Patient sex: M
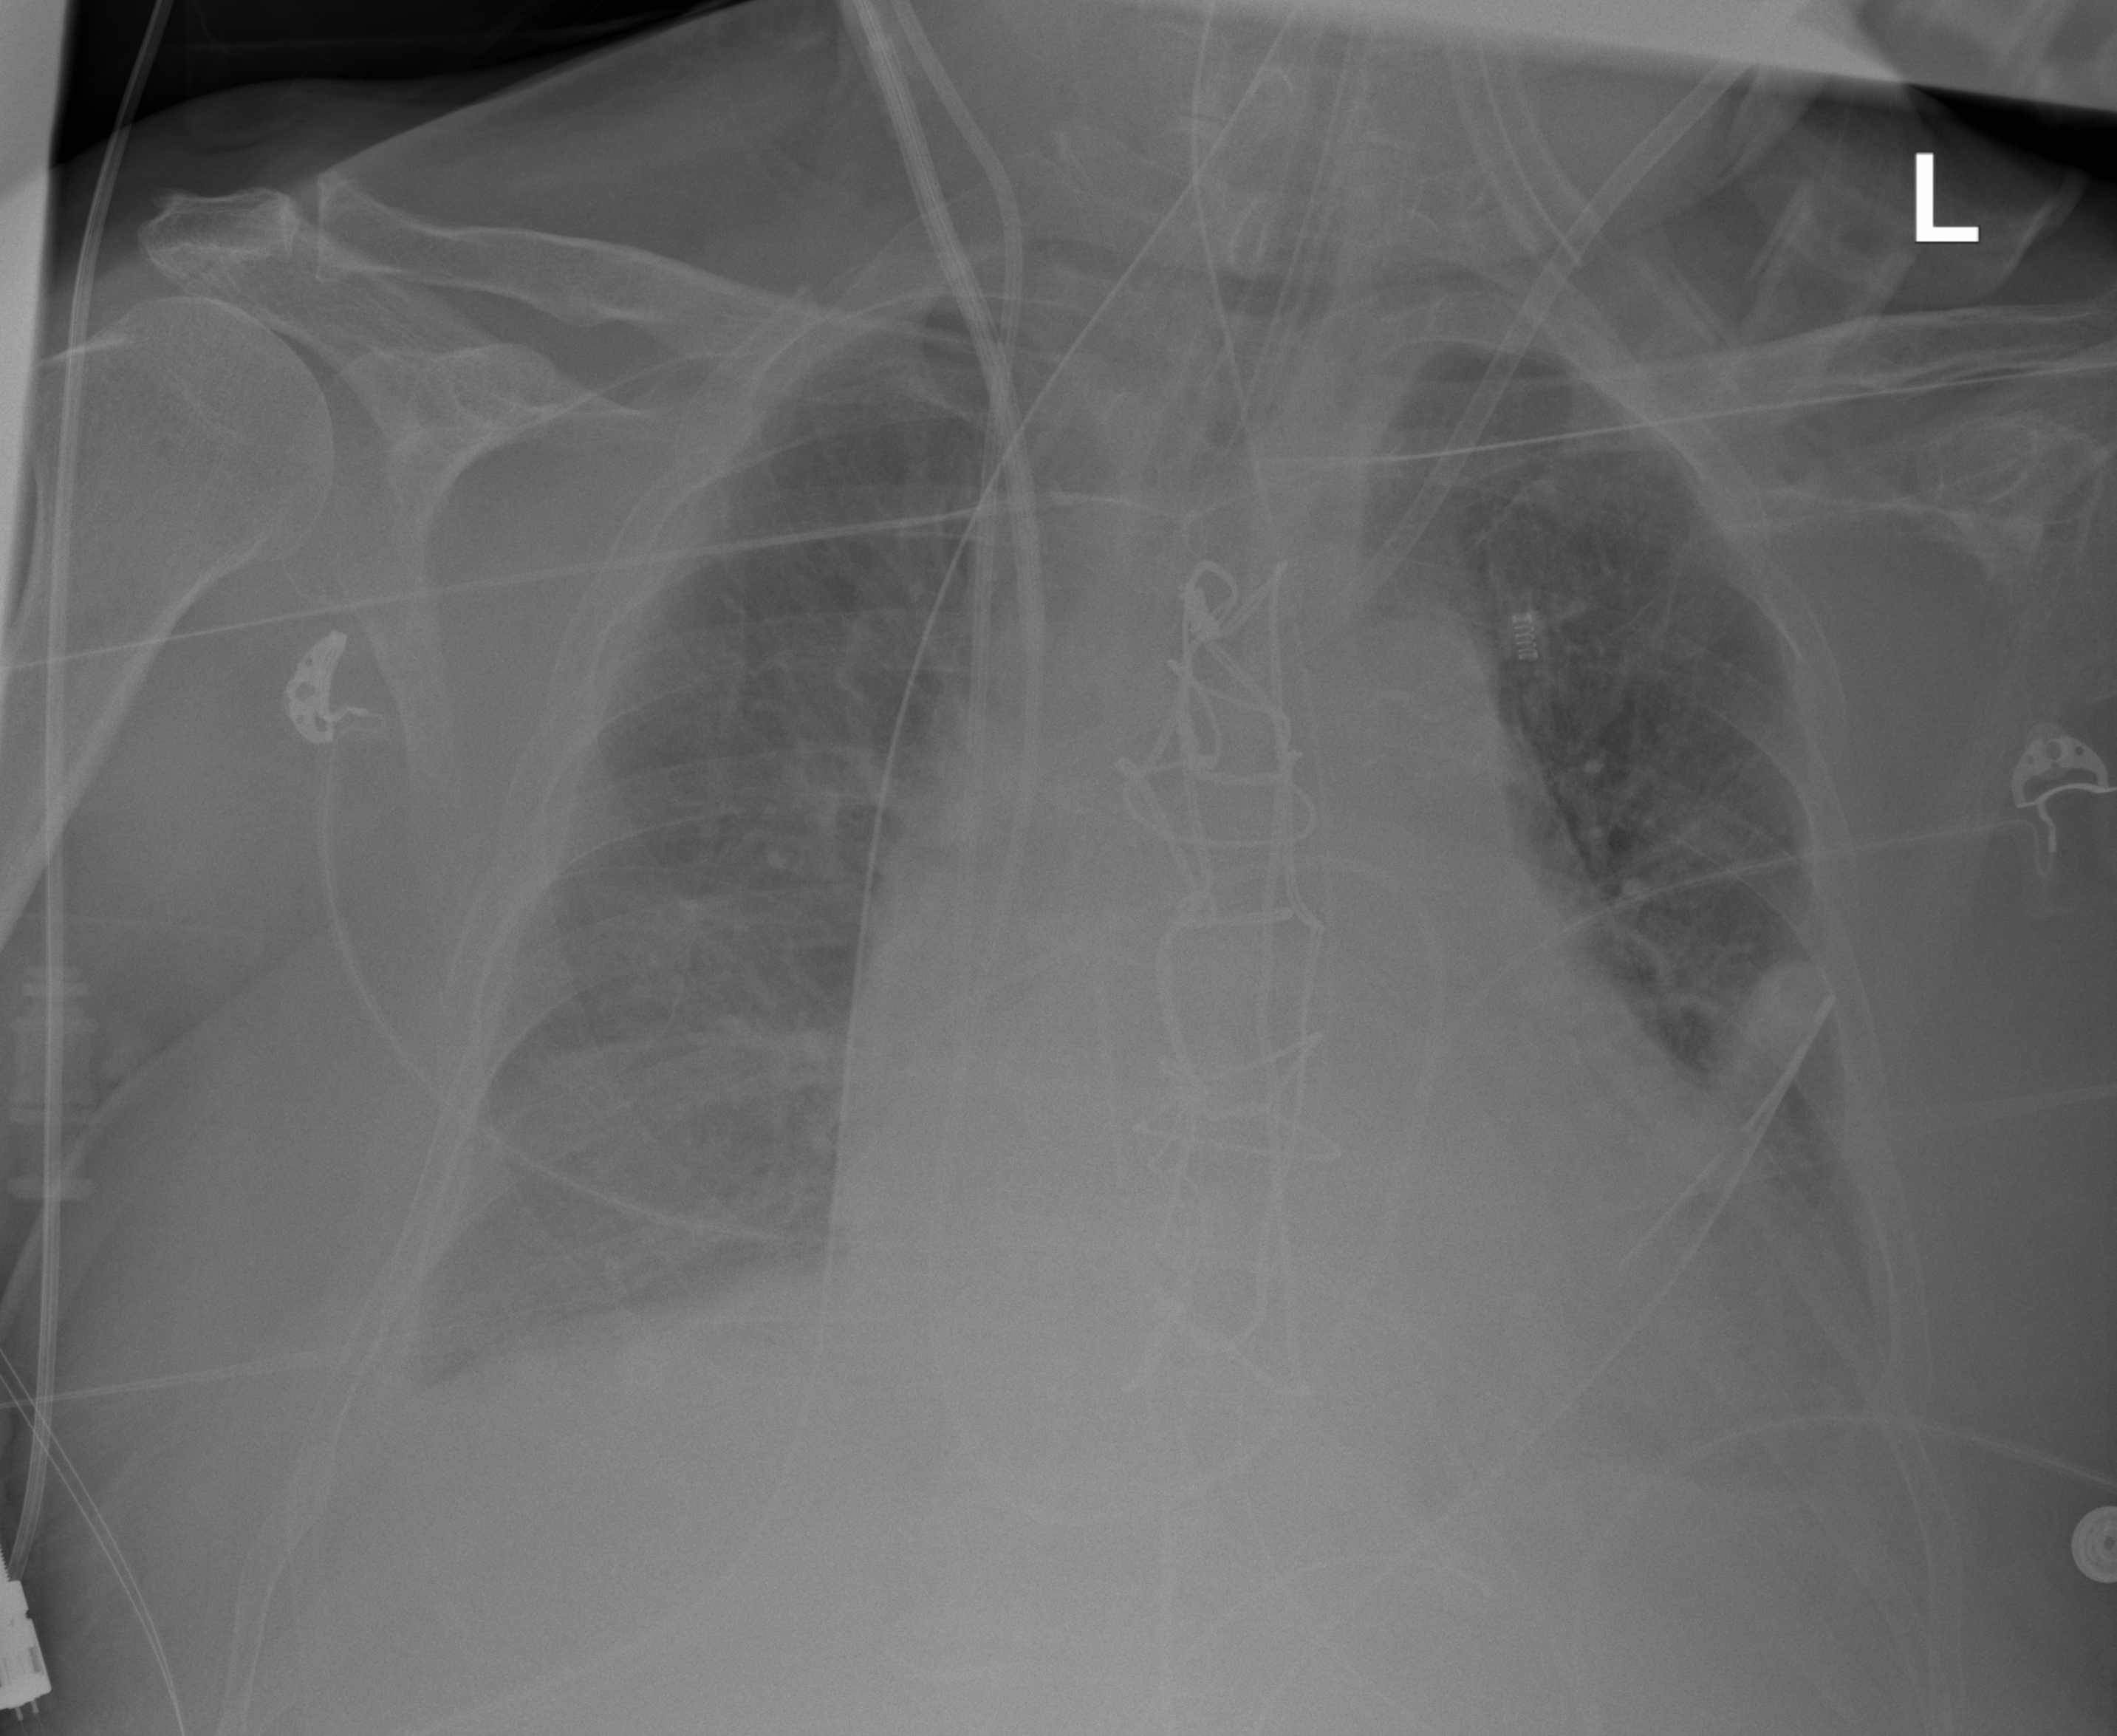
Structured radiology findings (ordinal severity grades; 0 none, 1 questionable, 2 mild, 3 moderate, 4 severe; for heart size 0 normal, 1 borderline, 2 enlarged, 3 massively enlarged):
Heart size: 2
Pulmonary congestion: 2
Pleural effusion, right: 2
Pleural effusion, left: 2
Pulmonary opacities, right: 0
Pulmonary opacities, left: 0
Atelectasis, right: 2
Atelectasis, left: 2